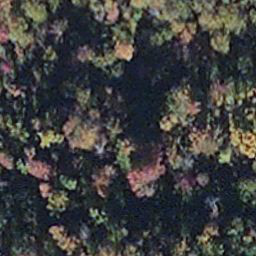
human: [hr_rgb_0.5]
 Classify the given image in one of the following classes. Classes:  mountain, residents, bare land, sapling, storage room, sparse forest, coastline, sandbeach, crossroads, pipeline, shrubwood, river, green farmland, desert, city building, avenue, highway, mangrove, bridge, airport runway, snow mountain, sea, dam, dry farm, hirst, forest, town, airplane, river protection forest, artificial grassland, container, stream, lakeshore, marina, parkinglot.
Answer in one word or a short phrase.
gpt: mangrove